Question: While debugging my app using Monkey (which is almost as fun as the real thing), I managed to crash! Yay, that's what it's for, right?
Looking at the log (and while watching) I noticed that Monkey is occasionally doing:
'''
:Sending Flip keyboardOpen=true
'''
which seems to be part of my problem. When this happens, the screen in the emulator rotates 90 degrees, but this is NOT the same as a regular rotation you get by hitting KEYPAD_7. Here's a picture:

It looks to me the emulator is emulating a keyboard opening (flip), which is subtly different from a rotation.
So the question is: How do I emulate that myself? Sure, running Monkey is neat, but waiting for it to randomly choose to send a keyboardOpen message is no way to debug a program.
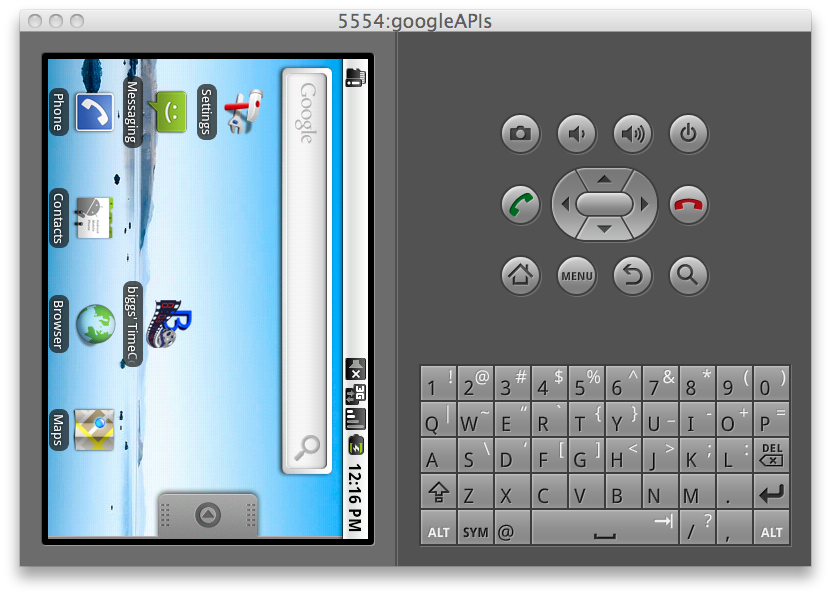
Answer: Maybe use the '--pct-majornav' to restrict the monkey to just the 'major' nav events (I'm assuming keyboard changes are 'major', I'm not sure though).
You could also look into writing a specific test based on the different but similar monkeyrunner framework: <URL> ... but I don't see any way to inject keyboard flip codes.
I found this relevant SO question:
<URL> but the "answer" there is confusing and seems insufficient.
Not really your question, but related to your root issue:
Did you forget to include 'keyboardHidden' in the 'android:configChanges' section of the manifest file? (Or did you include it, but you don't handle the config change callbacks?)
The keyboard hide/reveal will restart your activity. You can either declare that you handle that restart, or if you don't, the OS will stop and restart the app itself.
See <URL>
# Update
I believe <URL> is the source for the monkey application's keyboard flip event. It looks like injecting a keyboard flip event would be relatively straight-forward: Open /dev/input/input0 and write 16 magical bytes into it.
Also, the source seems to have an undocumented --pct-flip option for controlling keyboard flip rates: <URL>